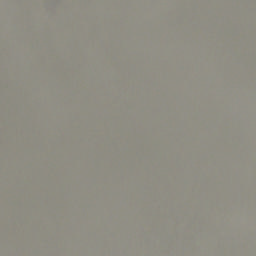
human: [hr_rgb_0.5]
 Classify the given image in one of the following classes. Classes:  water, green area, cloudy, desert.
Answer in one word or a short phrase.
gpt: cloudy